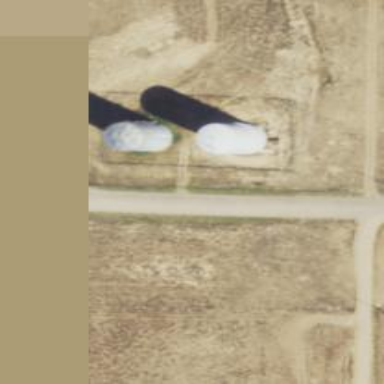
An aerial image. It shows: Silo.